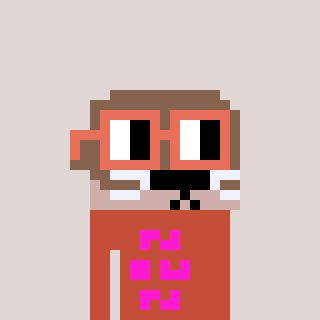
a pixel art character with square orange glasses, a otter-shaped head and a rust-colored body on a warm background